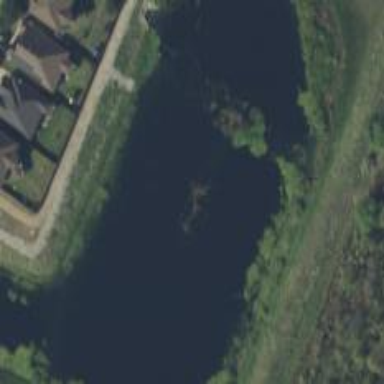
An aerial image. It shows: Detention basin with water.